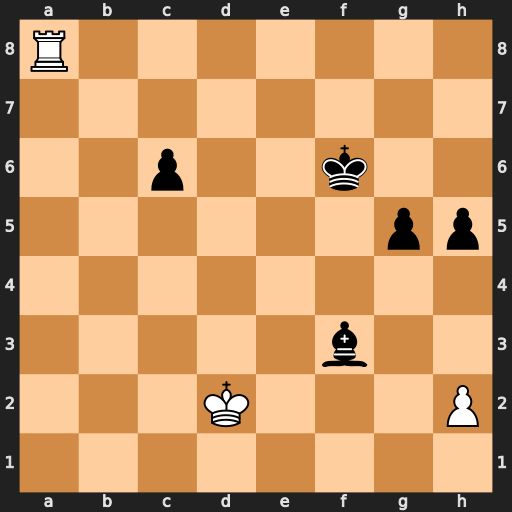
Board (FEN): R7/8/2p2k2/6pp/8/5b2/3K3P/8
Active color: w
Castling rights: -
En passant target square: -
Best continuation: Rf8+ Ke5 Rxf3